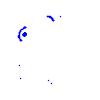
Particle: proton